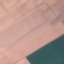
Land use / land cover class: AnnualCrop